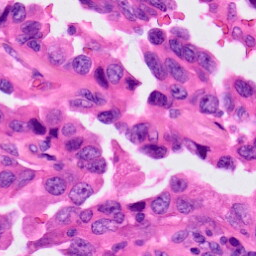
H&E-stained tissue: Lung